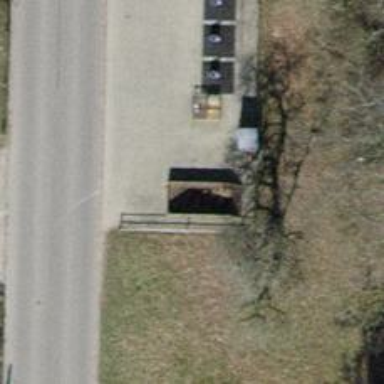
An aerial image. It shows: Recycling container for green waste at the recycling facility.